Field crop: maize
Growth stage: 2
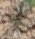
Species: salsola